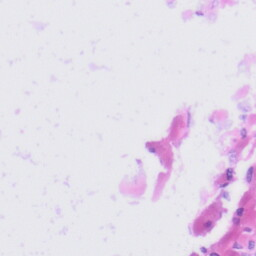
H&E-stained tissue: Tonsil